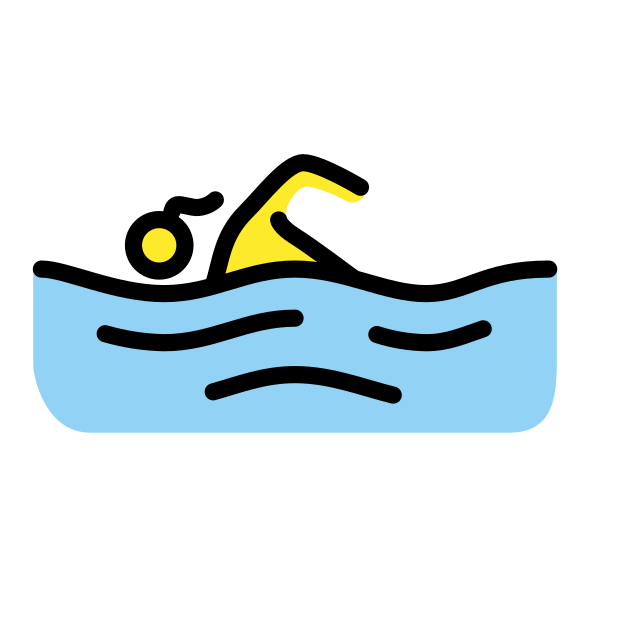
woman swimming